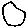
Label: moon